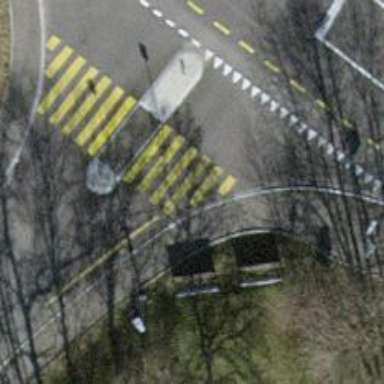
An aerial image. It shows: Uncontrolled zebra crossing with central island.